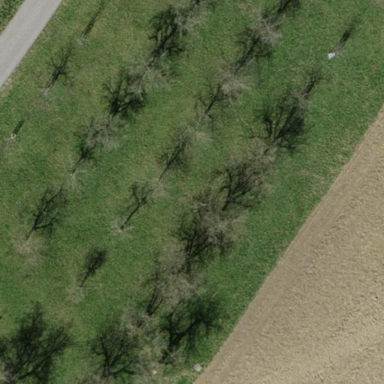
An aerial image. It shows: Orchard.